Field crop: maize
Growth stage: 2
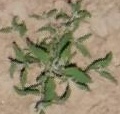
Species: atriplex